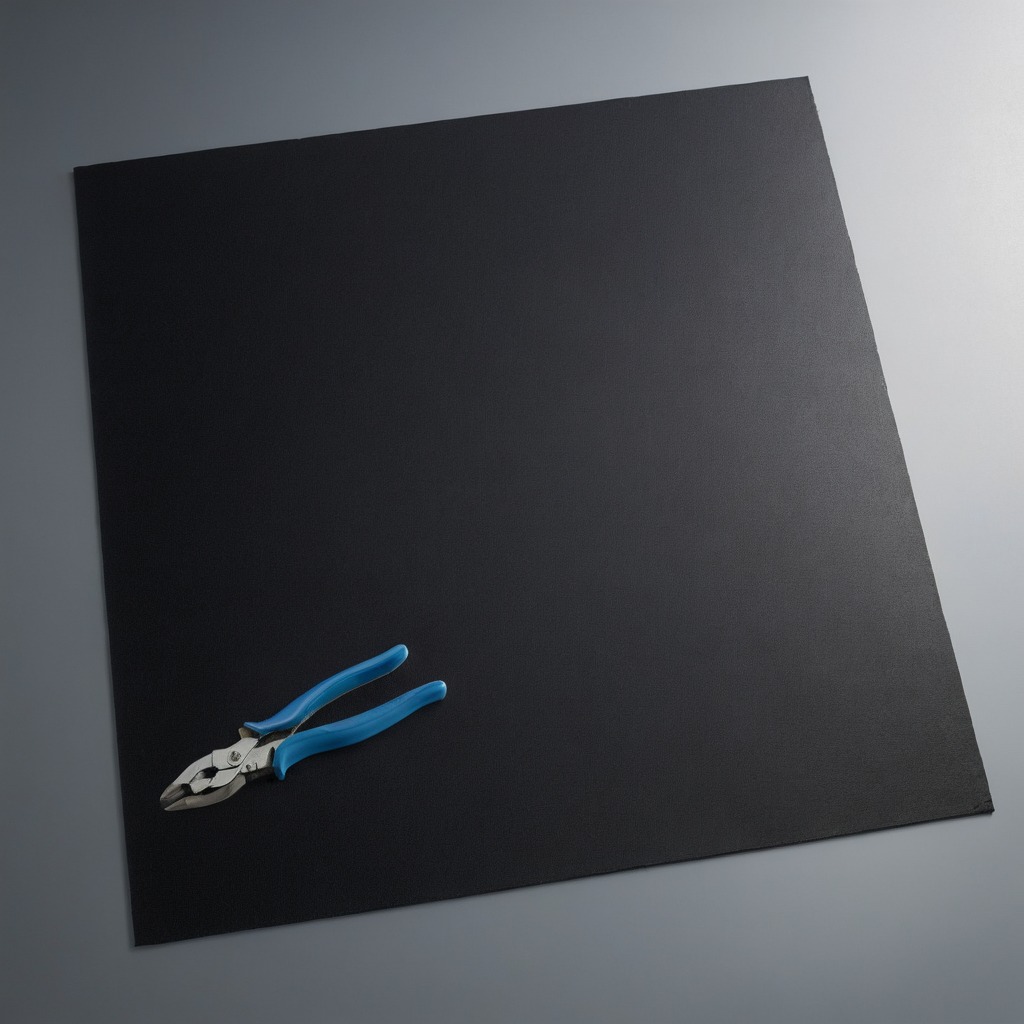
A plier lies on a clean granite tabletop covered with a black rubber mat inside a workshop under bright overhead lighting crisp shadows high clarity worn but beneath the mat.